Field crop: maize
Growth stage: 2
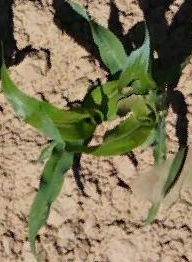
Species: maize